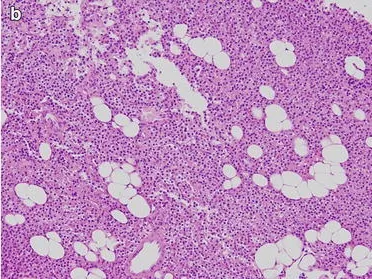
A; Macroscopy of the resected parathyroid glands shows slightly enlarged right upper and lower gland. (a
right upper gland, b
left upper gland, c
right lower gland, d
left lower gland) b Microscopy of right upper parathyroid gland shows no hyperplasic change (hematoxylin & eosin, x100).
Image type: pathology (h&e)